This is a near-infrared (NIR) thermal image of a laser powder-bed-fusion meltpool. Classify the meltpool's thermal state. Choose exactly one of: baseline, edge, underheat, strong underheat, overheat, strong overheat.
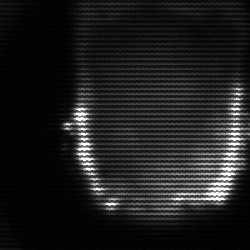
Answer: baseline